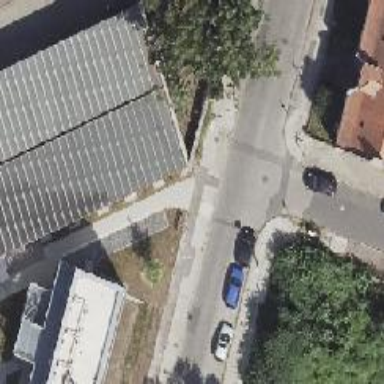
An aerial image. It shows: Residential road with asphalt surface. There are sidewalks on both sides with concrete surface. Parking lanes on the right side are parallel and on-street.